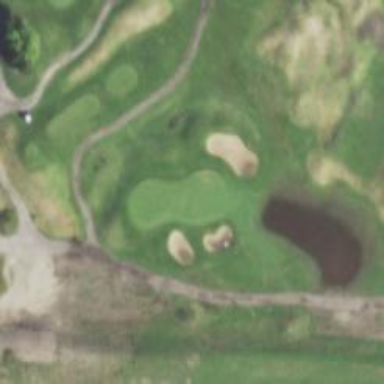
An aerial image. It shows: Golf hole.